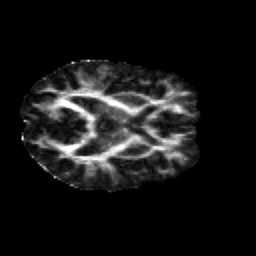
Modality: FA
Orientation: axial
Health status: healthy
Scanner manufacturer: siemens
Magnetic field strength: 3 T
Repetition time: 12 s
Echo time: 0.092 s